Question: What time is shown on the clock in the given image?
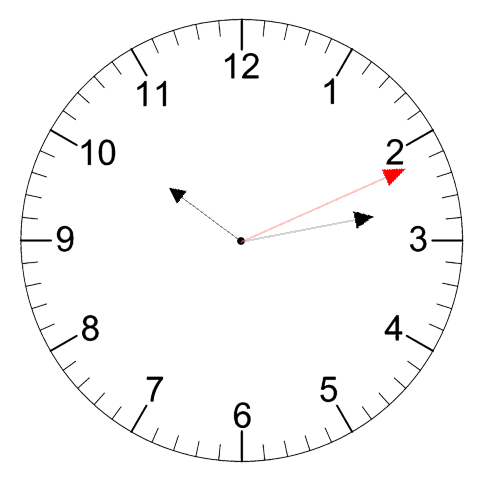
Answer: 10:13:11